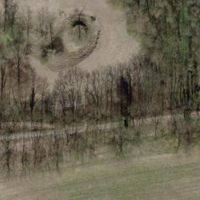
EUNIS habitat code: 41
Species observed at this site:
Diospyros lotus